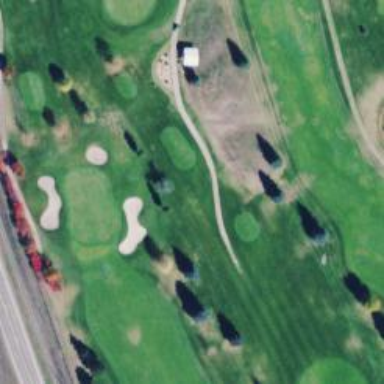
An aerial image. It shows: Golf course.